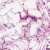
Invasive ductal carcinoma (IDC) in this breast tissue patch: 0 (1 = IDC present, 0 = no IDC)